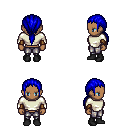
a pixel art fantasy rpg character, female body template, human, dark skin, white long-sleeve shirt, metal pants, blue ponytail hairstyle, cloth bracers, black shoes, four views (front, back, left, right), 2x2 character sprite sheet, small pixel art, hard edges, no anti-aliasing